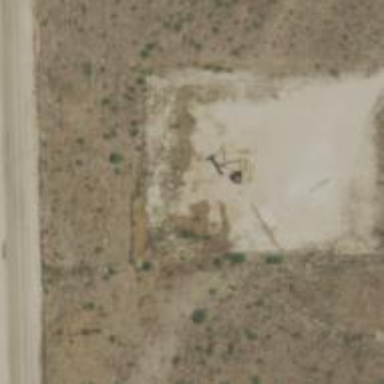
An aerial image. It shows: Petroleum well.